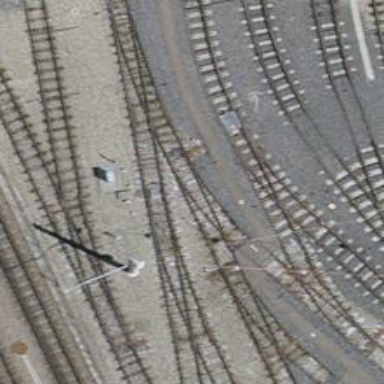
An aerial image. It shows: Tram railway running through service yard with electrified contact lines.